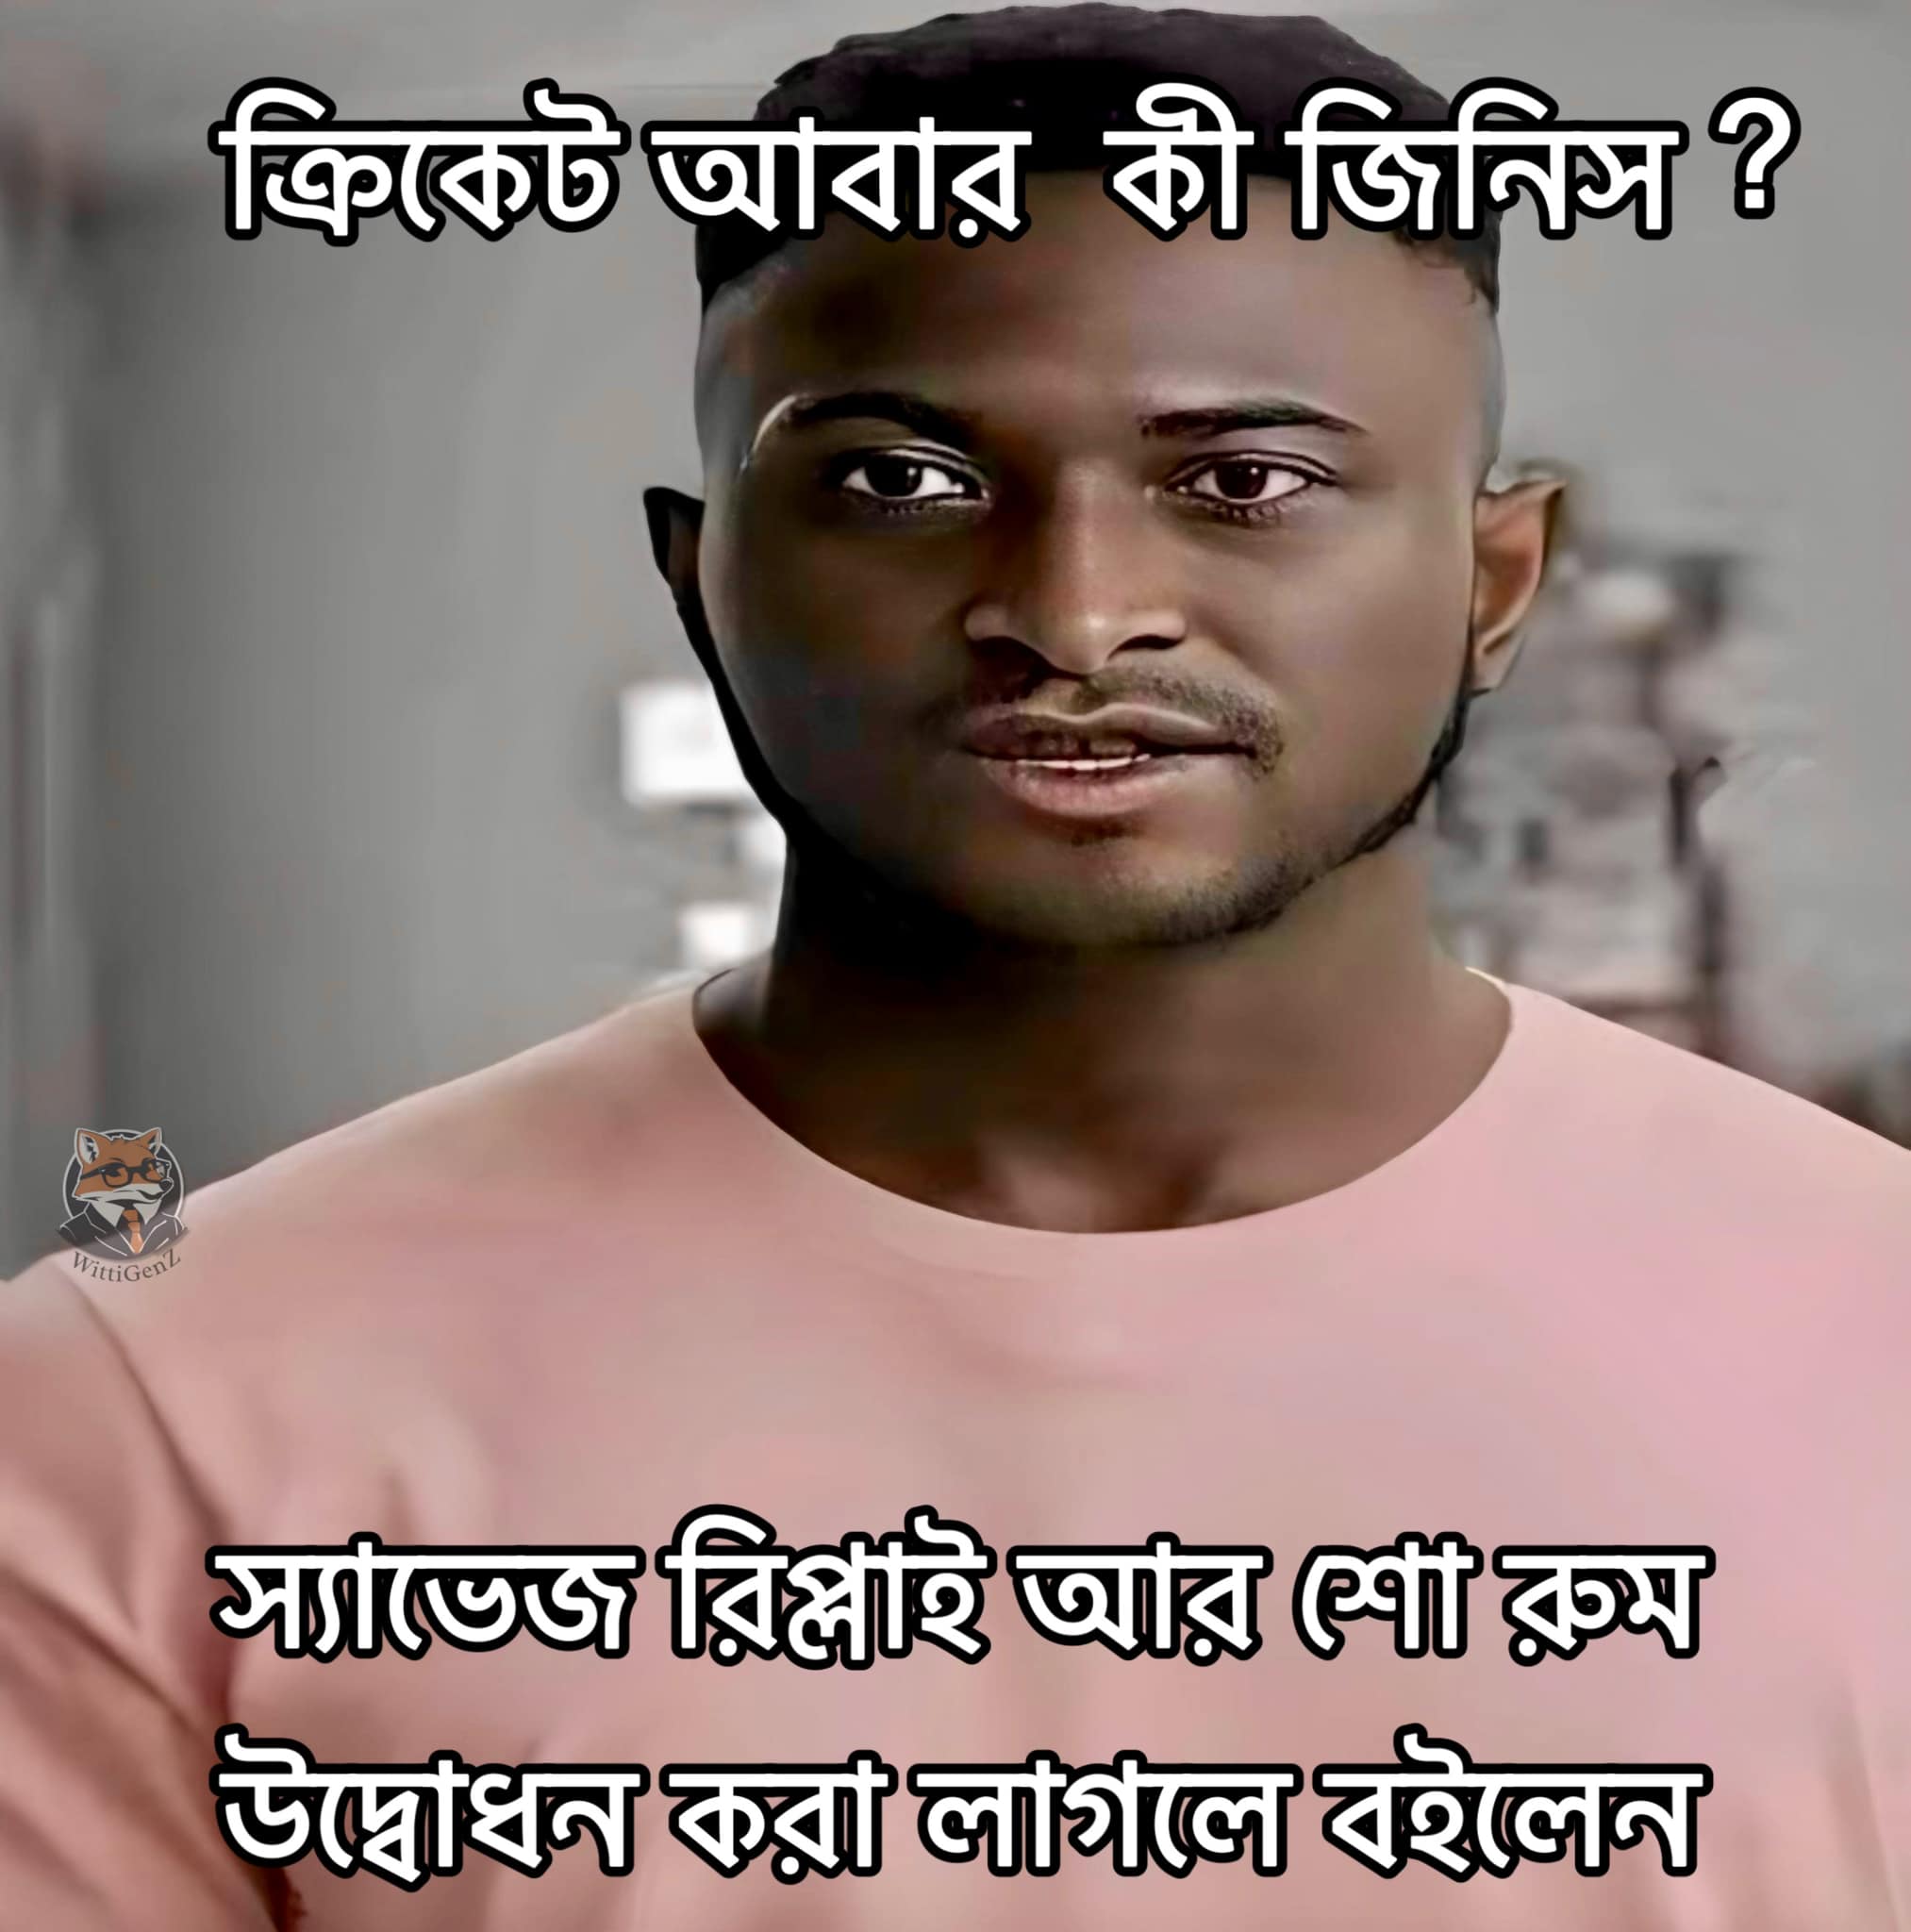
Text: ক্রিকেট আবার কী জিনিস স্যাভেজ রিপ্লাই আর শোরুম উদ্বোধন করা লাগলে বইলেন
Label: Non Hate